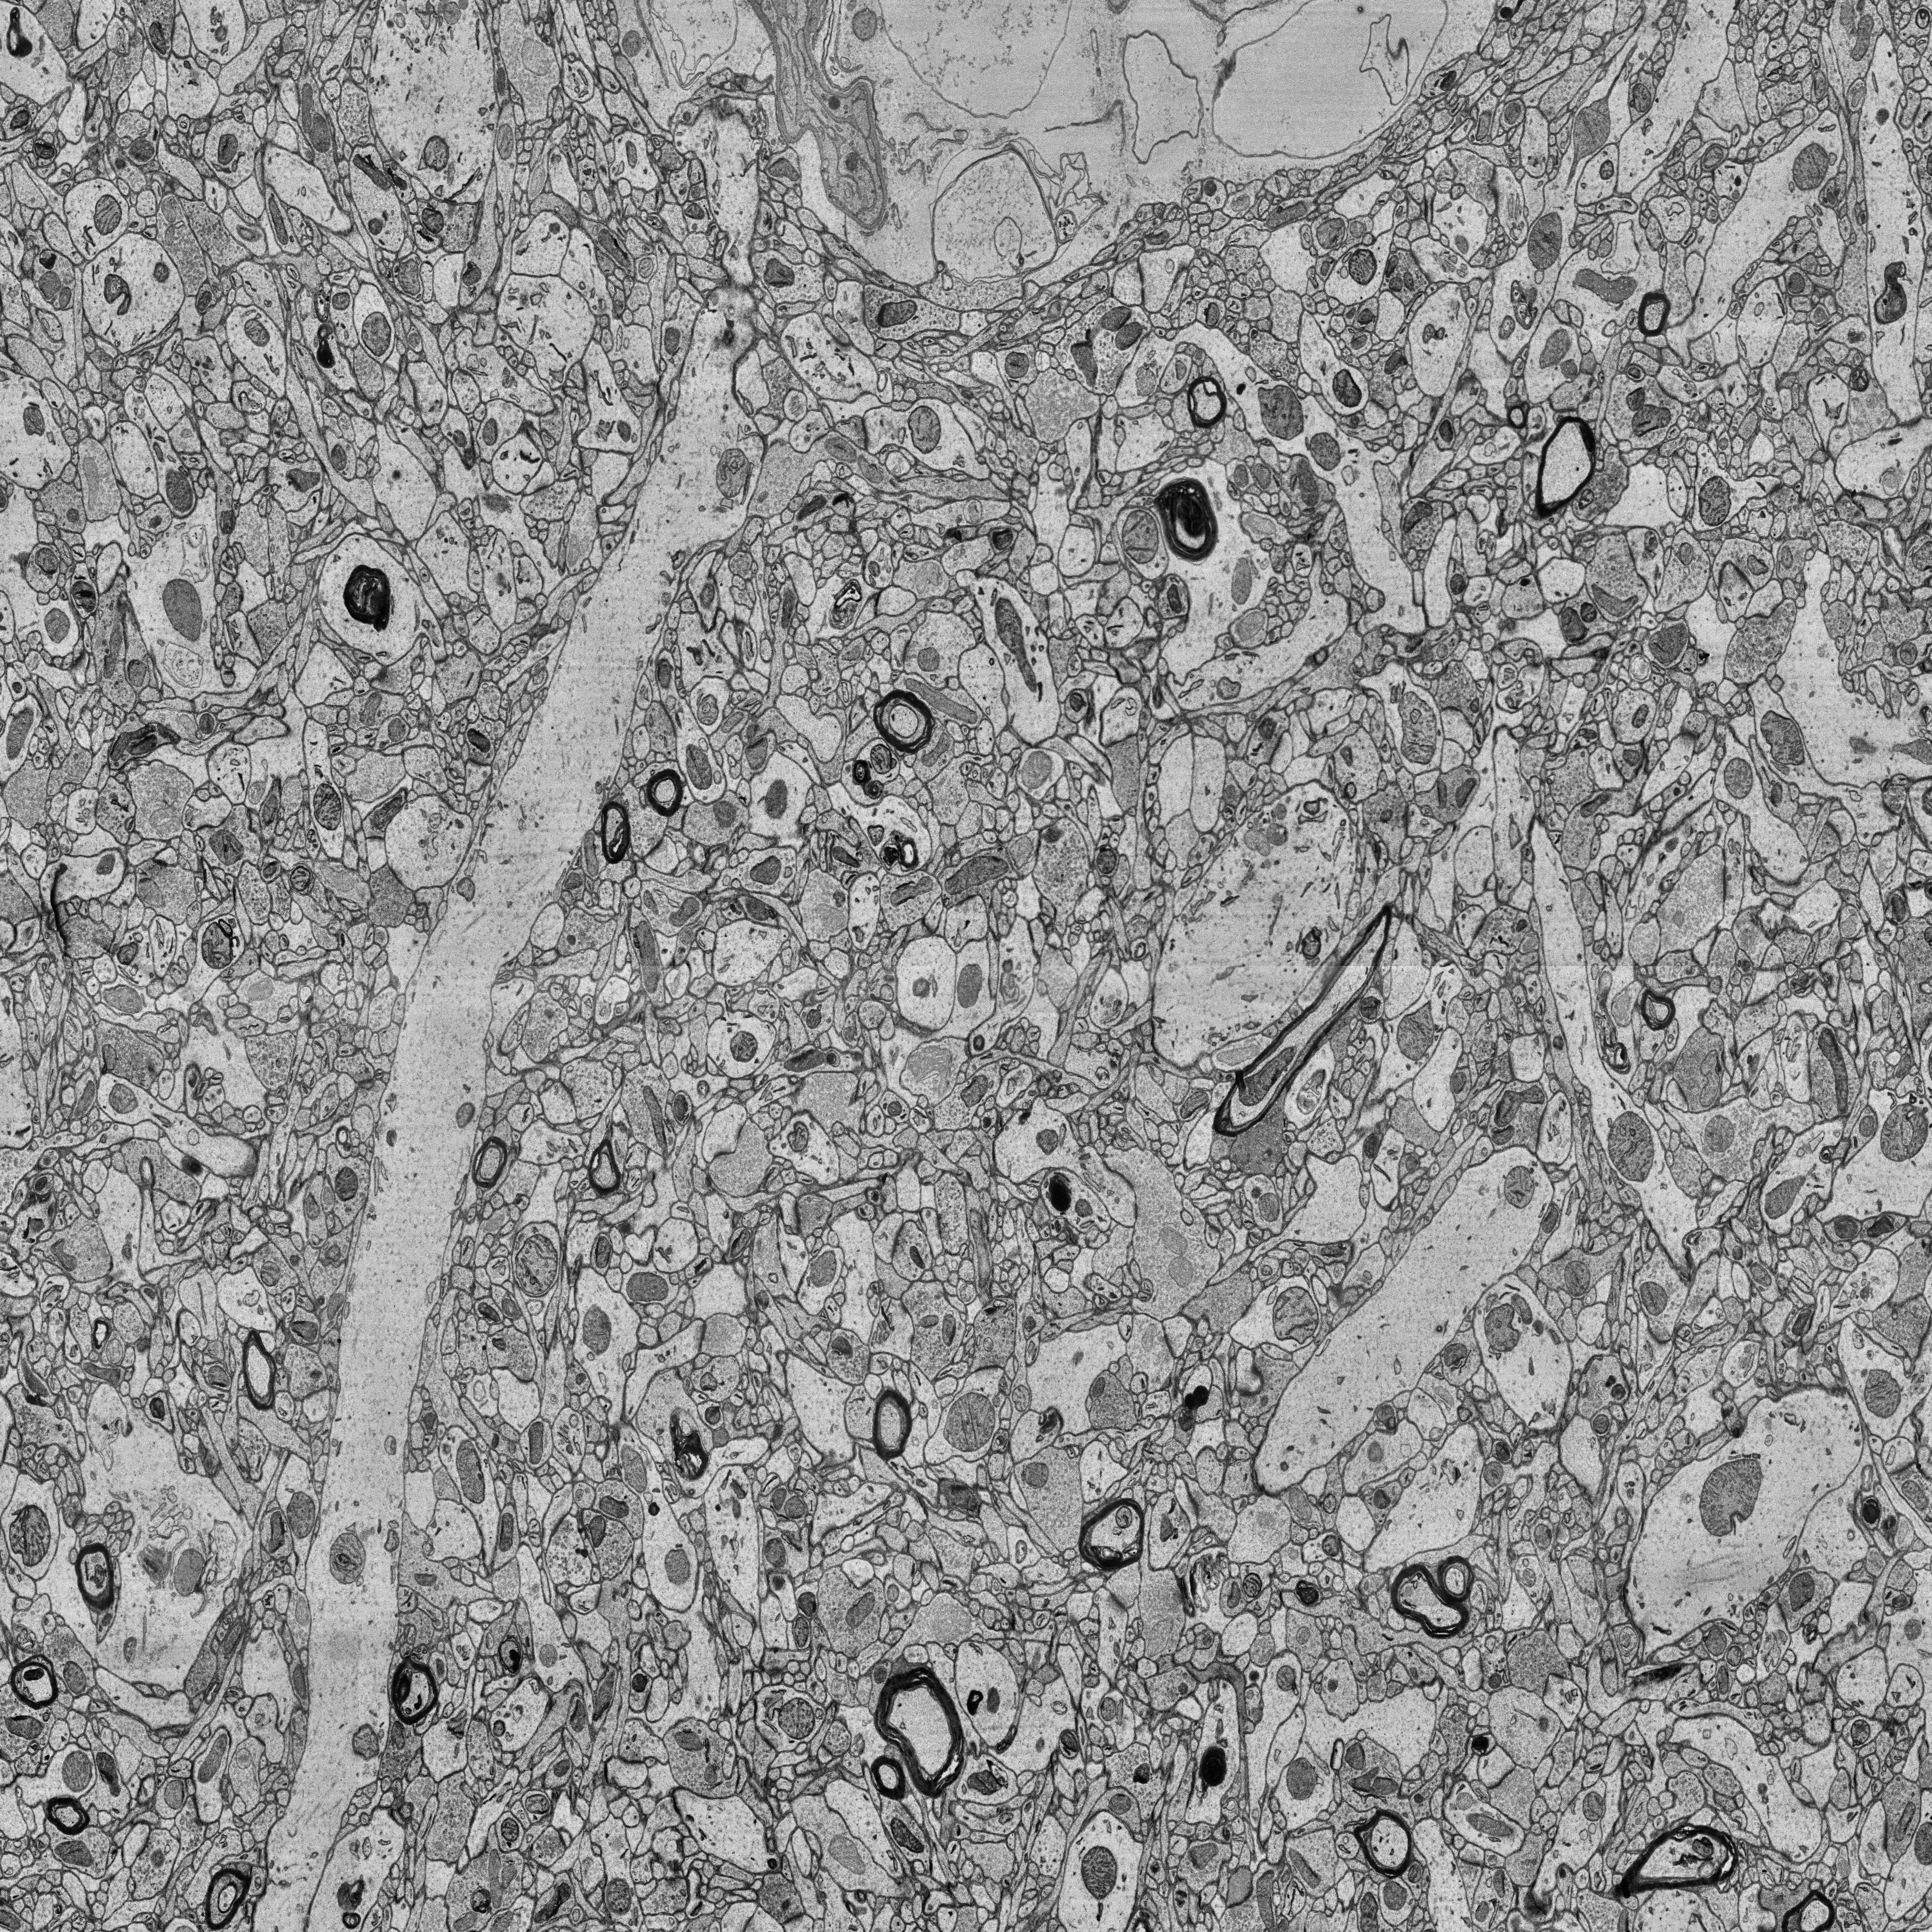
Electron microscopy slice of human cortex tissue
Slice depth (z): 90
Mitochondria instances in slice: 479